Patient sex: F
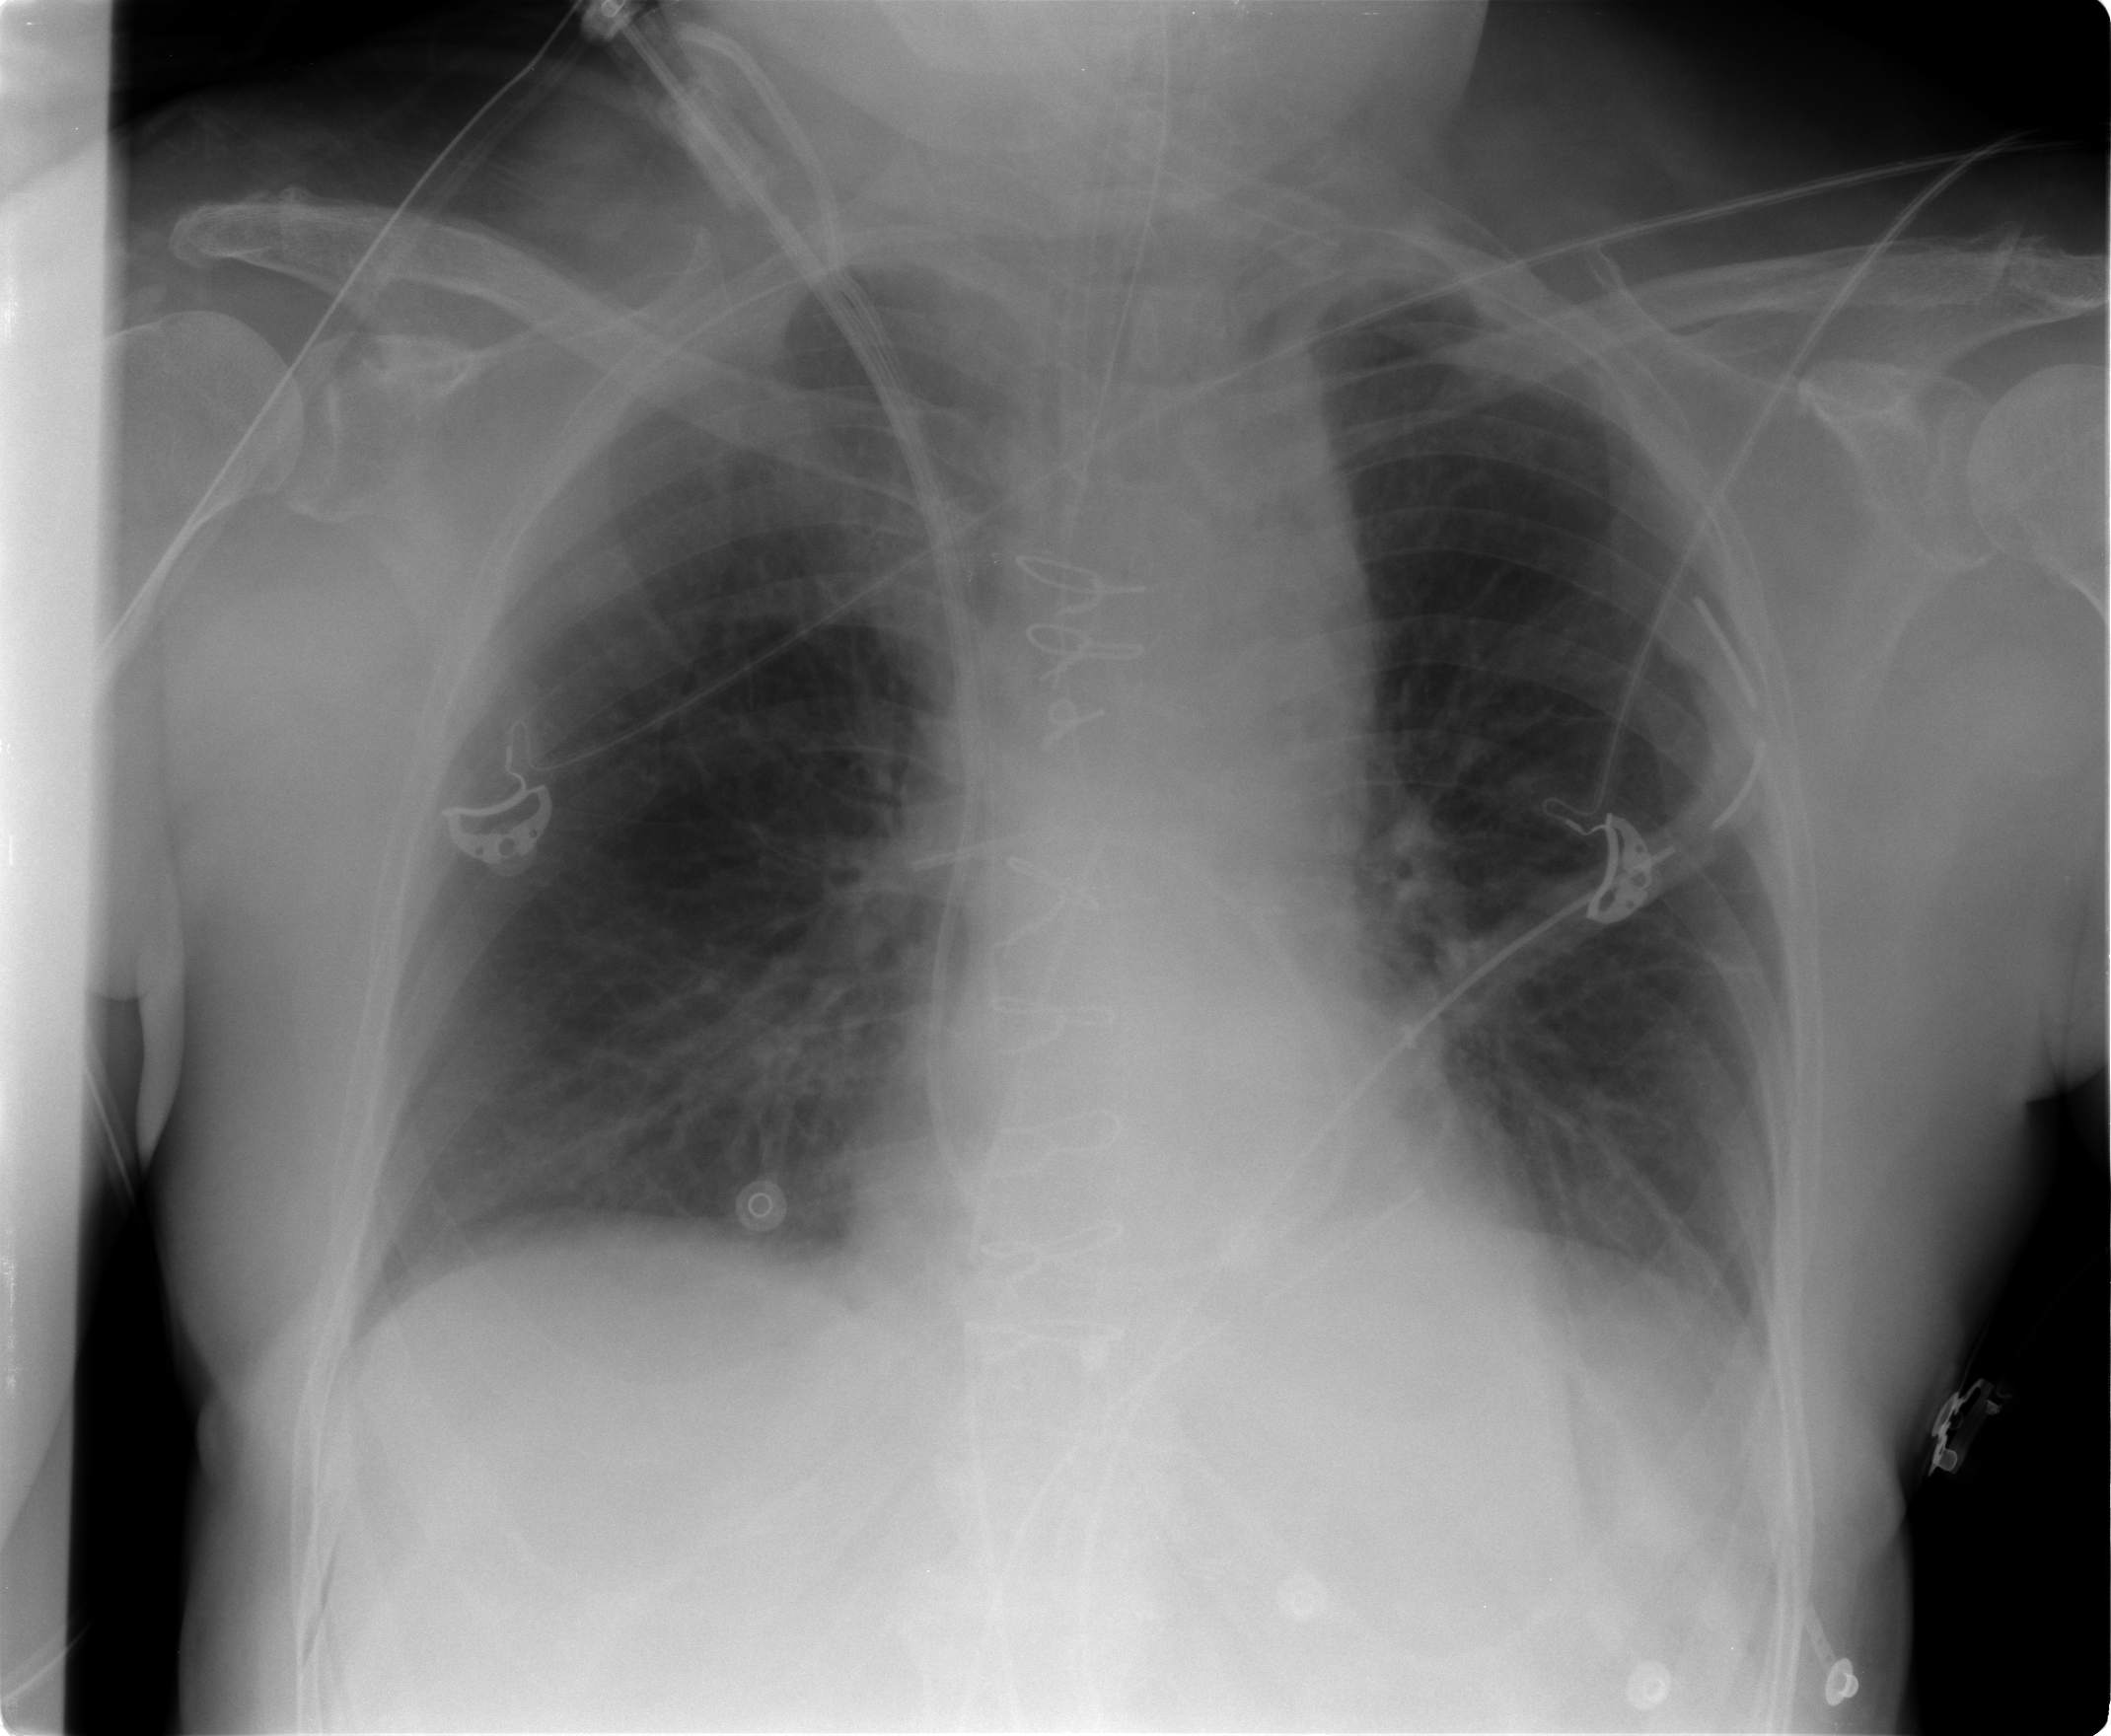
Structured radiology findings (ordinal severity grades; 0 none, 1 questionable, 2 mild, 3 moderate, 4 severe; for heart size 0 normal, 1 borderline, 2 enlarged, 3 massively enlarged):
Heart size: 0
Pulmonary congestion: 2
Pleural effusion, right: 0
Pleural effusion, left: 0
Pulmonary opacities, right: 0
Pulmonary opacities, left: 0
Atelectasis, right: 0
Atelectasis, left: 0